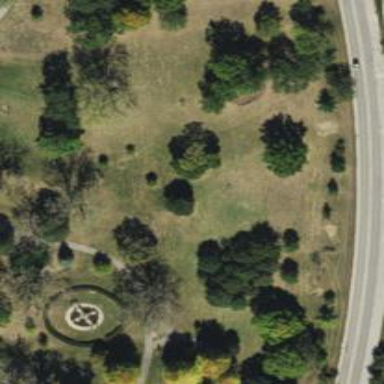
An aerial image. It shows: Disc golf basket.